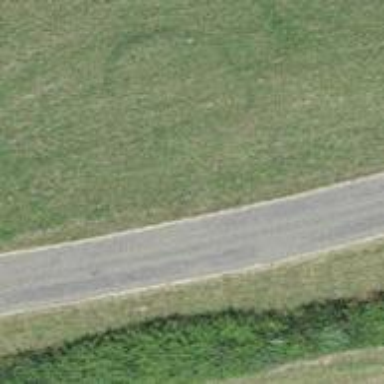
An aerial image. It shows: Asphalt track with grade1 tracktype.